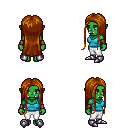
a pixel art fantasy rpg character, female body template, orc, green skin, teal pirate shirt, white pants, brunette extra-long hairstyle, cloth bracers, metal boots, four views (front, back, left, right), 2x2 character sprite sheet, small pixel art, hard edges, no anti-aliasing